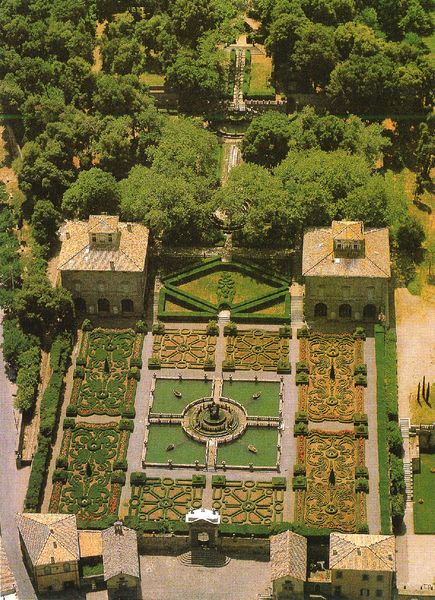
Titel: Villa Lante
Künstler: Giacomo Barozzi da Vignola
Standort: Bagnaia, Villa Lante (EU - I - Latium)
Schlagwörter: baum, bäume, grün, blumen, anlage, gebäude, park, parkanlage, rasen, schloss, weg, wiese, muster, ornament, barock, steine, häuser, busch, wege, england, brunnen, garten, italien, mauer, hecke, vogelperspektive, treppe, symmetrie, stufen, tor, foto, luftaufnahme, eingang, palast, symmetrisch, portal, achse, pavillon, labyrinth, anordnung, bauten, gartenanlage, pavillons, hecken, lustgarten